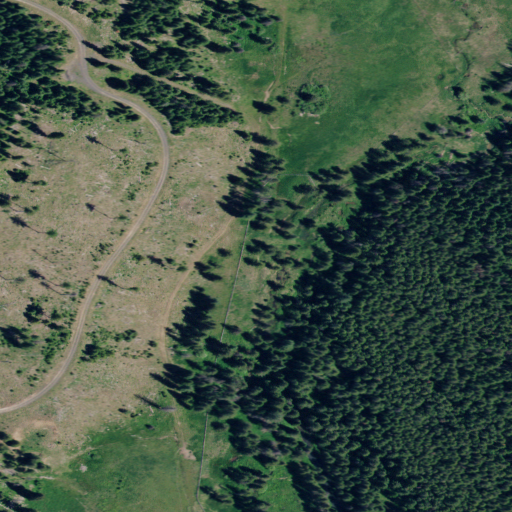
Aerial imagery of plain(s) in Idaho named Tee Meadow containing evergreen forest, shrub, woody wetlands, and herbaceous wetlands